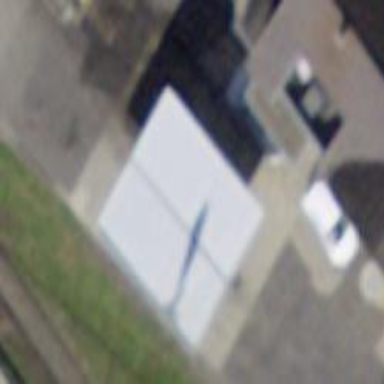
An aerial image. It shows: Fuel station located under roof.